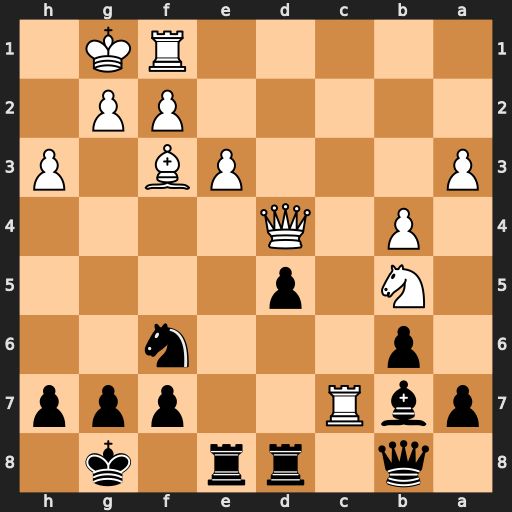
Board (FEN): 1q1rr1k1/pbR2ppp/1p3n2/1N1p4/1P1Q4/P3PB1P/5PP1/5RK1
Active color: b
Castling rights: -
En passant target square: -
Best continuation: Ba6 Rcc1 Bxb5